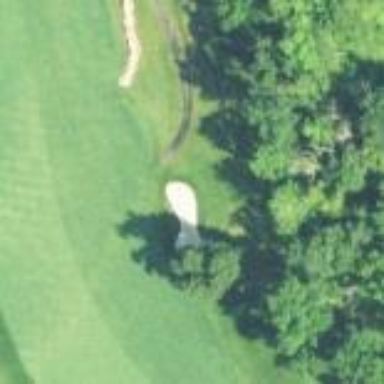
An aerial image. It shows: Scenic golf fairway.